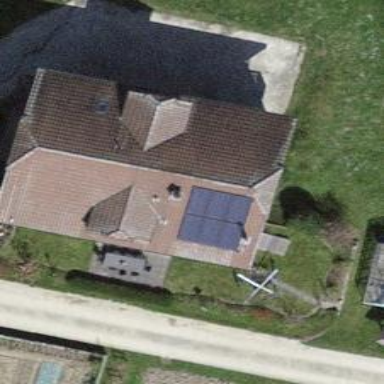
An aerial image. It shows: Solar power generator utilizing photovoltaic technology with solar photovoltaic panels.